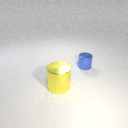
large yellow metal cylinder in front of small blue metal cylinder